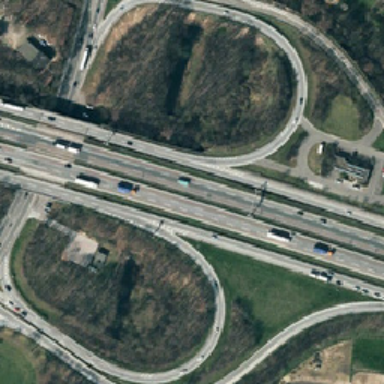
There are many overpasses here .